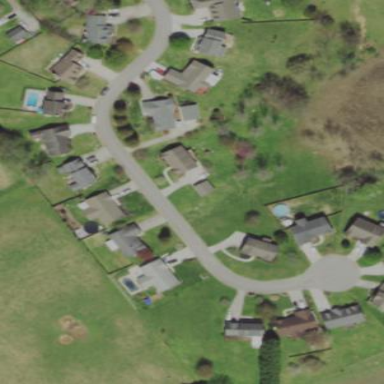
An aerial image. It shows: Residential area composed of single-family homes.